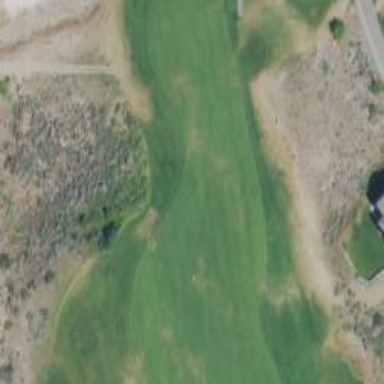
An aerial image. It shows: View of golf hole.